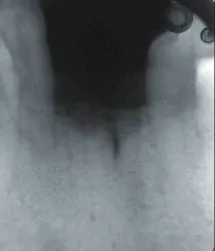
Pre-operative photograph and radiograph.
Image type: radiology (x_ray)